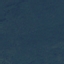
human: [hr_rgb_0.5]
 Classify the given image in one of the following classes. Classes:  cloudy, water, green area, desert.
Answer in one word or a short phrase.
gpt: green area